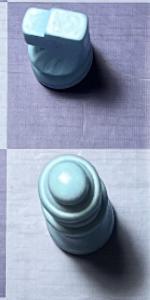
Label: Queen_White